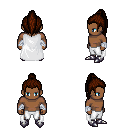
a pixel art fantasy rpg character, male body template, human, dark skin, white cape, white pants, brown long topknot hairstyle, white cloth bandages, metal boots, four views (front, back, left, right), 2x2 character sprite sheet, small pixel art, hard edges, no anti-aliasing